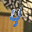
Label: 4